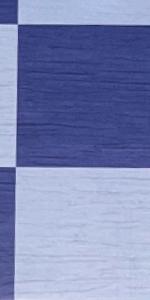
Label: Empty